Question: I just want to show basic HTML without the header and footer of my main page when using a modal window.
How can one do that in MVC3/4?
Here is an example of what is happening...

Not sure why it is doing that.
This is a basic jquery modal window call
'''
$(function () {
//$('a.tempDlg').live("click", function (event) { loadDialog(this, event, '#edit-set'); });
//$('a.AddPatDlg').live("click", function(event) {loadDialog(this, event, '#addPat');});
//debugger;
$('a.addEncounter').live("click", function (event) { loadDialog(this, event, '#DisplayUniqueEncounters'); });
$('a.SearchEncounter').live("click", function (event) { loadDialog(this, event, '#searchEncounter'); });
//$("#sID").click(function (event) { loadDialogByClick(this, event, '#searchEncounter'); });
});
function loadDialog(tag, event, target) {
//debugger;
event.preventDefault();
var $loading = $('<img src="<%=Url.Content("~/Images/ajax-loader.gif")%>" alt="loading" class="ui-loading-icon">');
var $url = $(tag).attr('href');
var $title = $(tag).attr('title');
var $dialog = $('<div></div>');
$dialog.empty();
$dialog
.append($loading)
.load($url)
.dialog({
autoOpen: false
, title: $title
, width: 1200
, modal: true
, minHeight: 550
, show: 'fade'
, hide: 'fade'
});
$dialog.dialog('open');
};
'''
I have done this before without including the header and footer, and I forget how it was done? I must be missing a step.
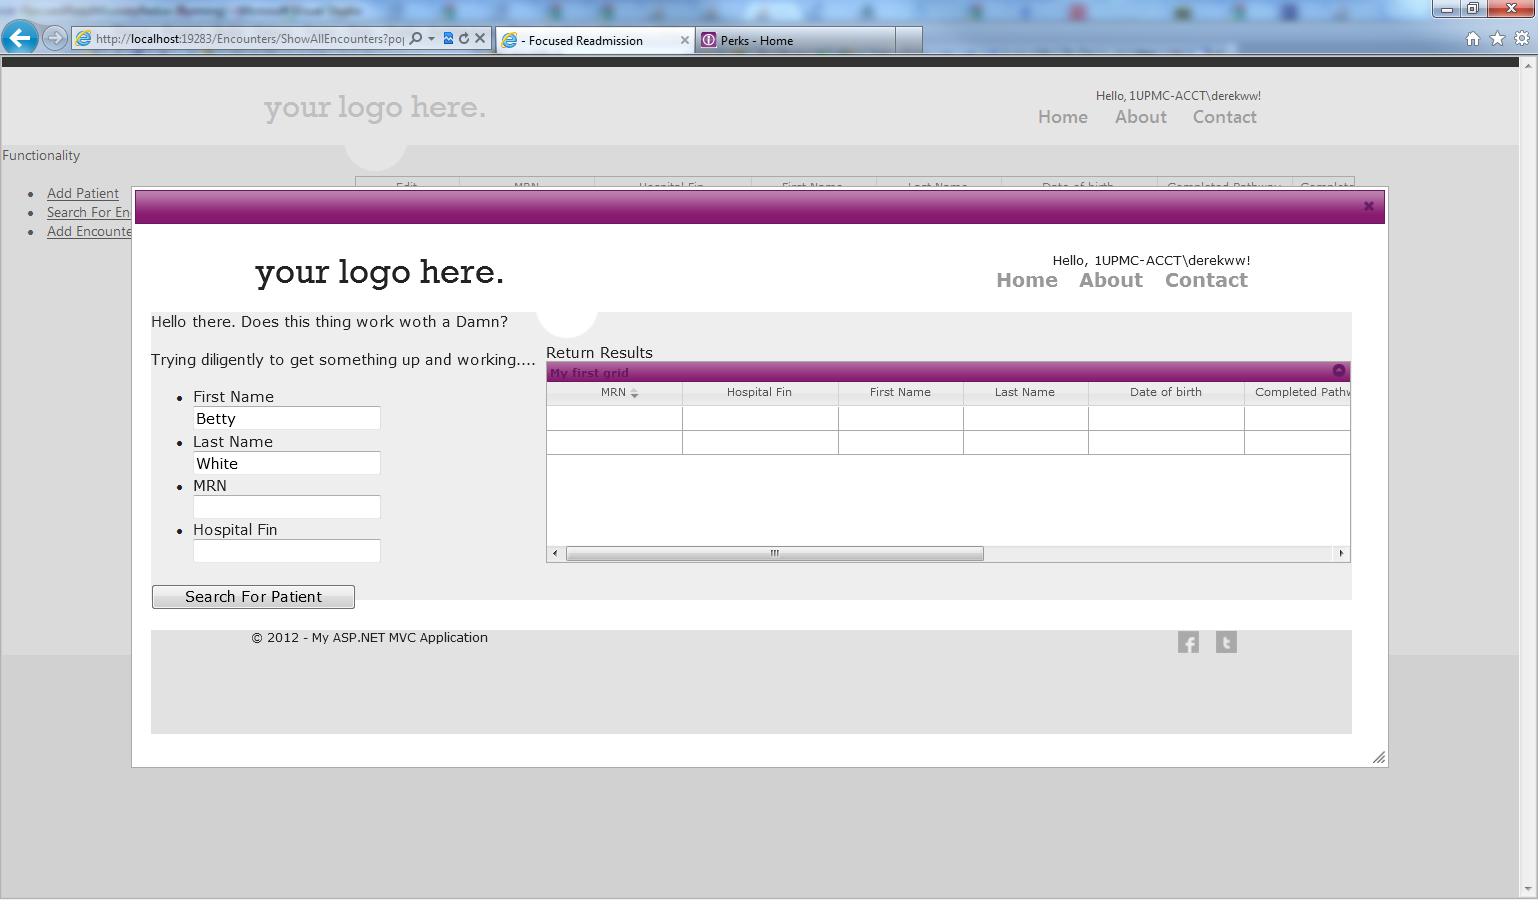
Answer: You can also set the Layout = null at the top of the page